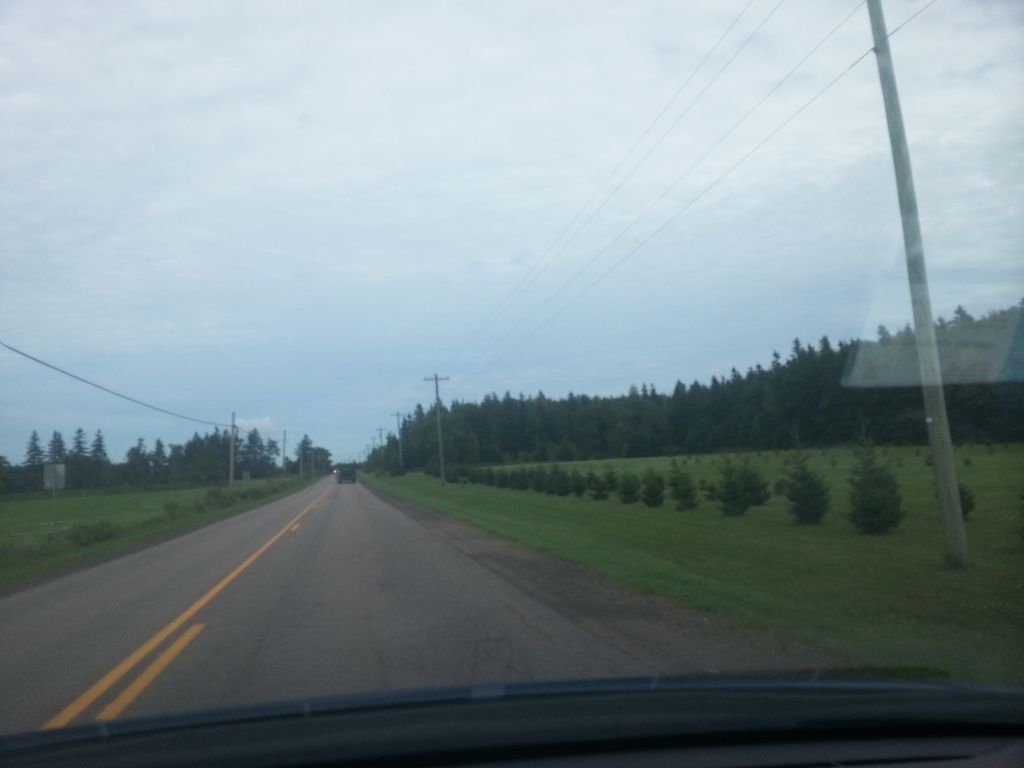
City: charlottetown